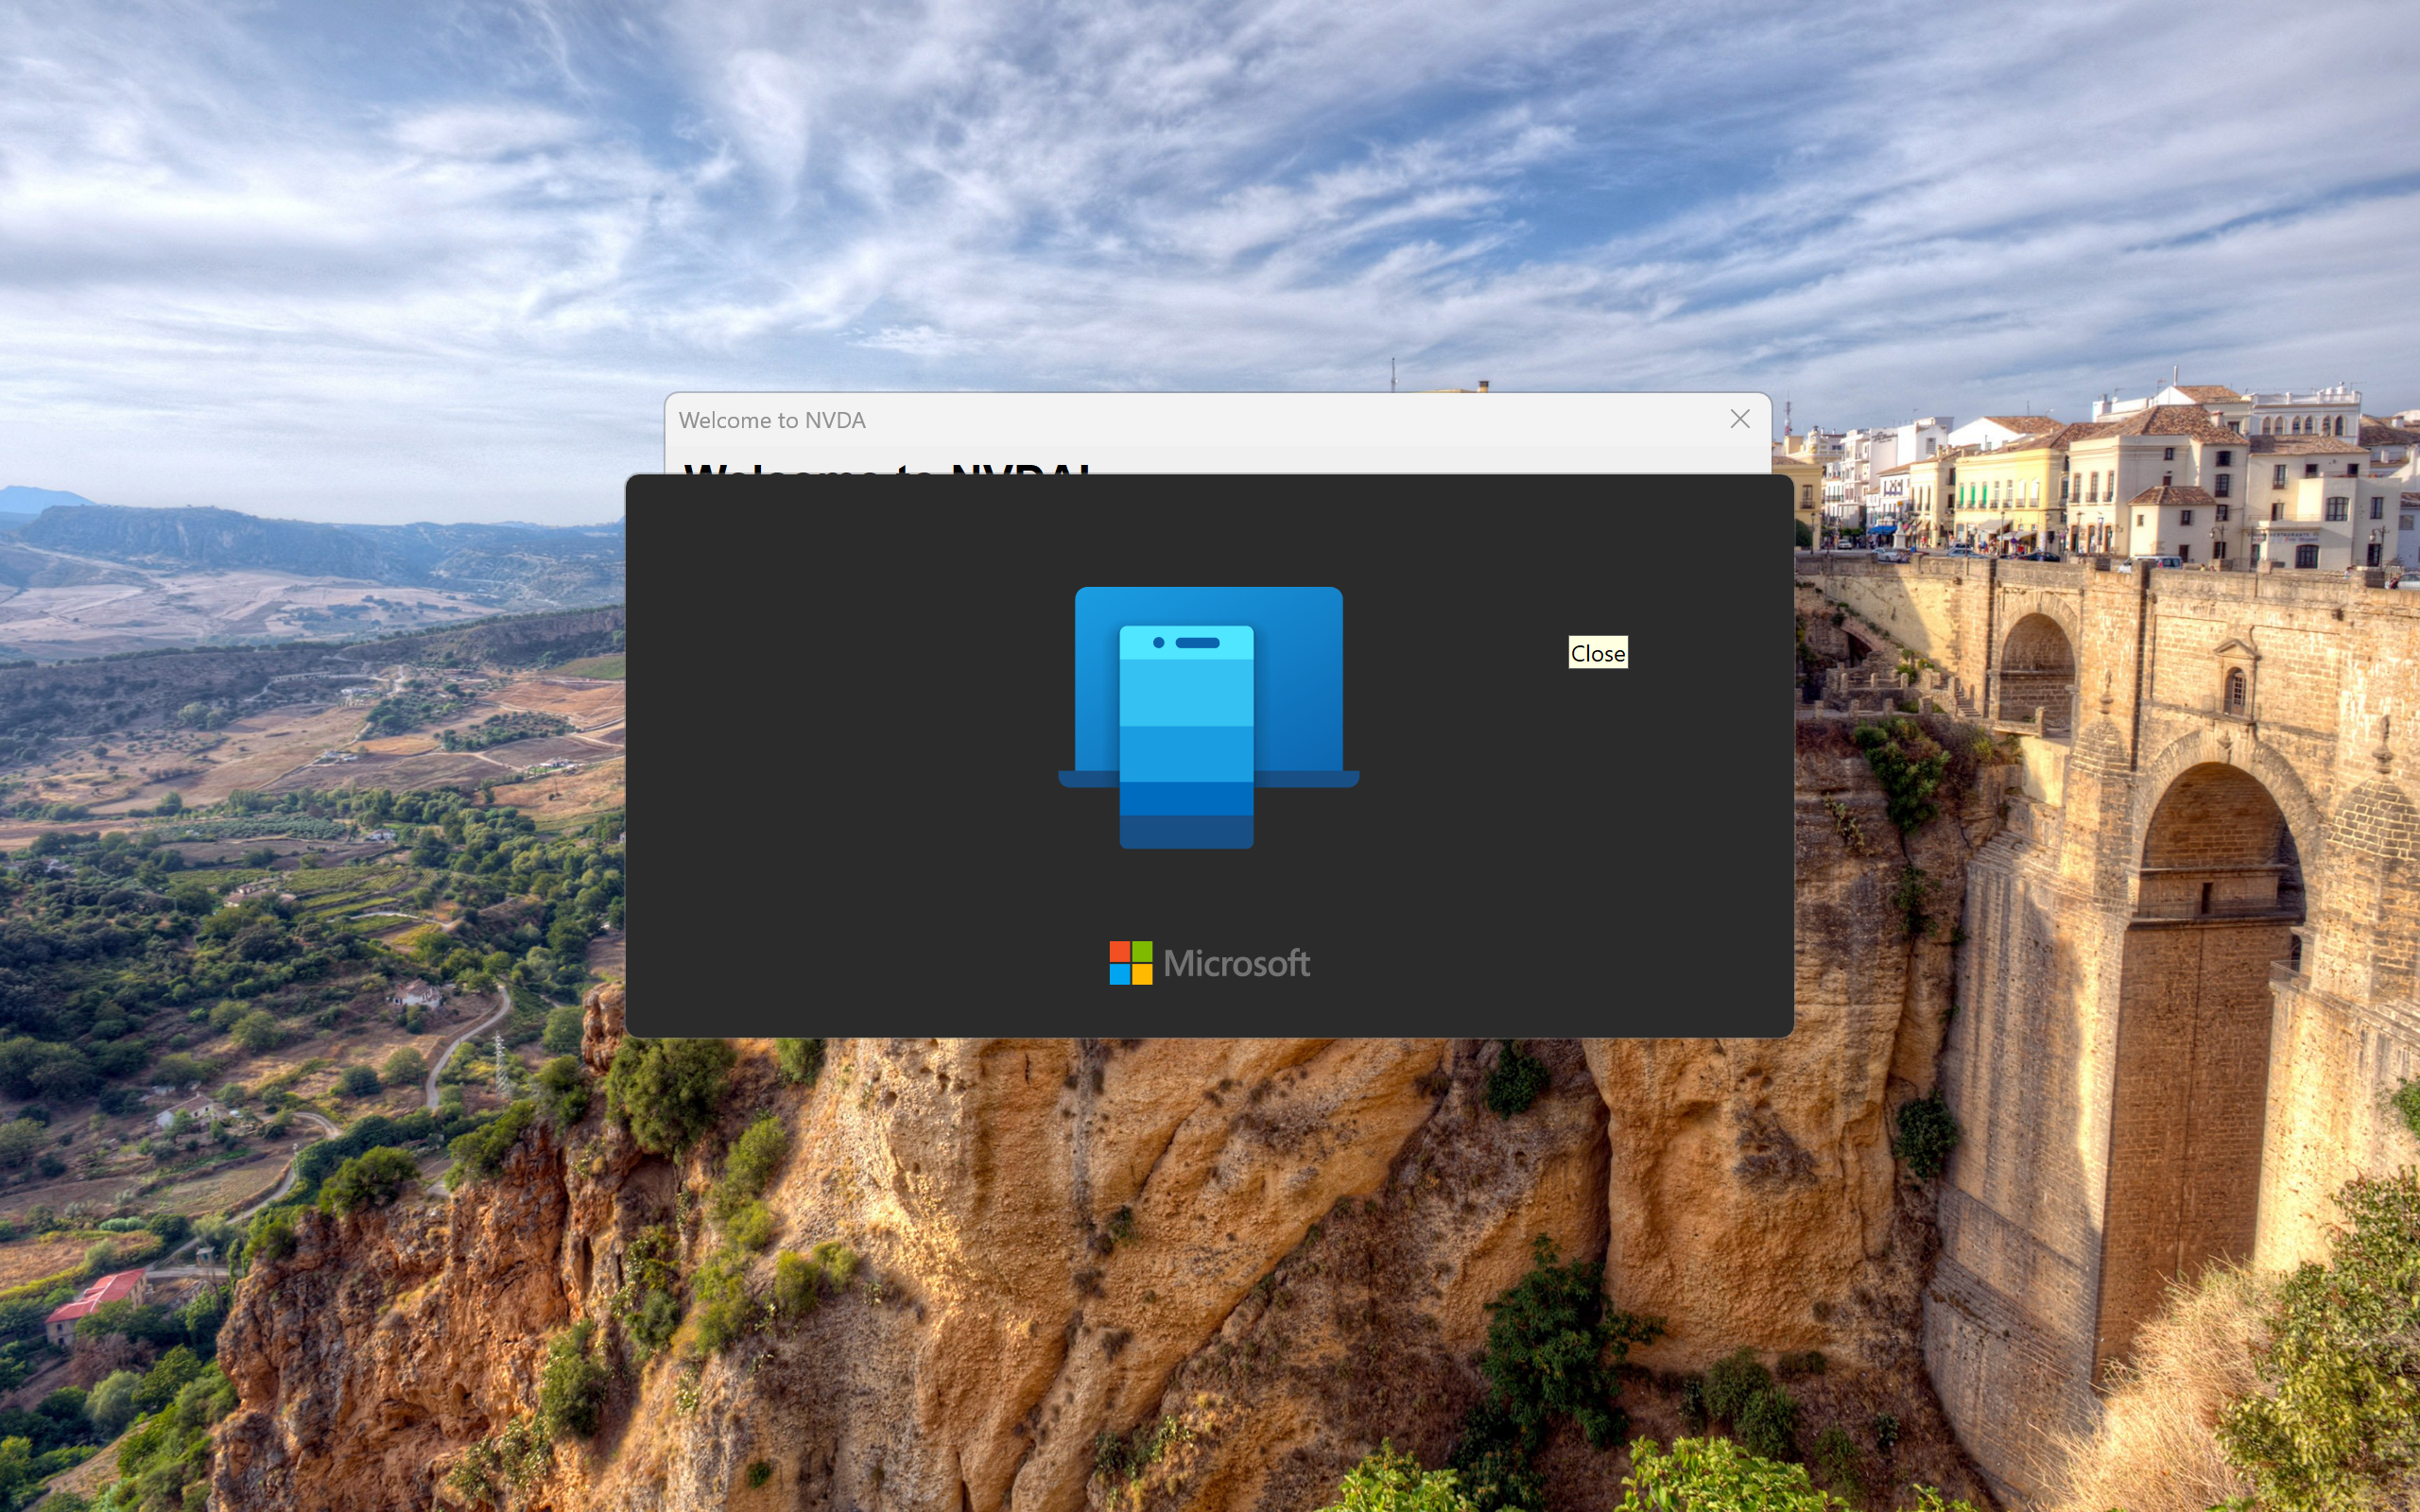
UI elements on screen:
"Desktop - window"
"window"
"System - menu bar - Contains commands to manipulate the window"
"System - menu item"
"window"
"Welcome to NVDA - window"
"title bar - value: Welcome to NVDA"
"Close - button - Closes the window"
"Welcome to NVDA - dialog - Welcome to NVDA!
Most commands for controlling NVDA require you to hol..."
"Welcome to NVDA! - window"
"Welcome to NVDA! - text"
"Most commands for controlling NVDA require you to hold down the NVDA key while pressing other key..."
"Options - window"
"Options - grouping"
"Keyboard layout: - window"
"Keyboard layout: - text"
"Keyboard layout: - window"
"Keyboard layout: - combo box - value: laptop"
"Keyboard layout: - text - value: laptop"
"Open - button"
"Use CapsLock as an NVDA modifier key - window"
"Use CapsLock as an NVDA modifier key - check box"
"Start NVDA after I sign in - window"
"Start NVDA after I sign in - check box"
"Show this dialog when NVDA starts - window"
"Show this dialog when NVDA starts - check box"
"OK - window"
"OK - button"
"window"